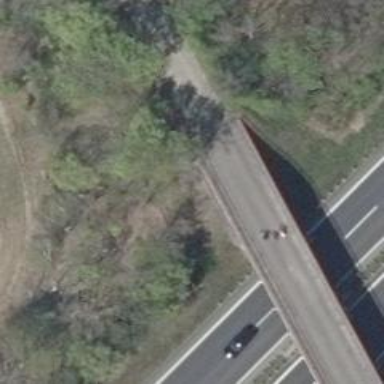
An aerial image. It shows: Asphalt track on grade1 bridge. It is meant for agricultural vehicles.